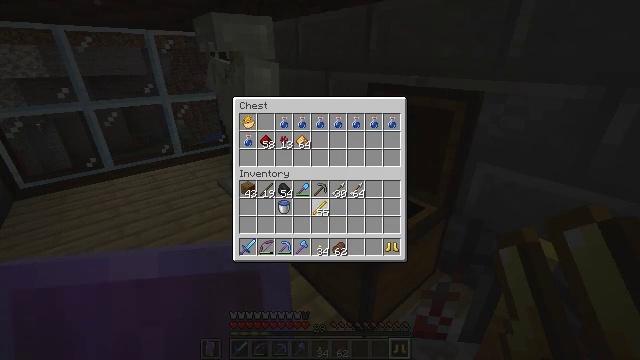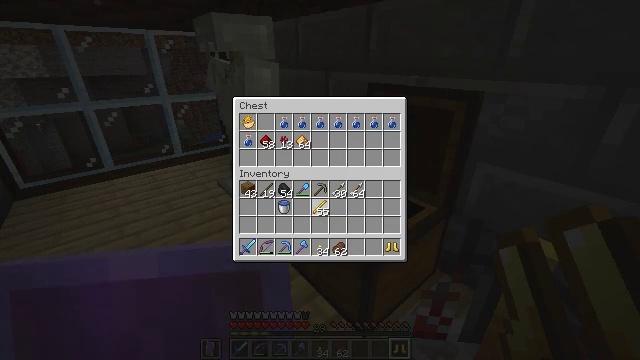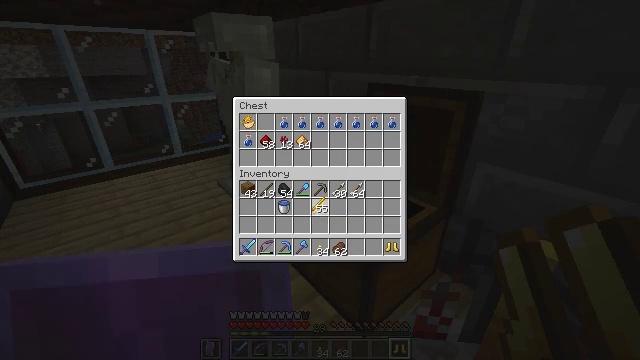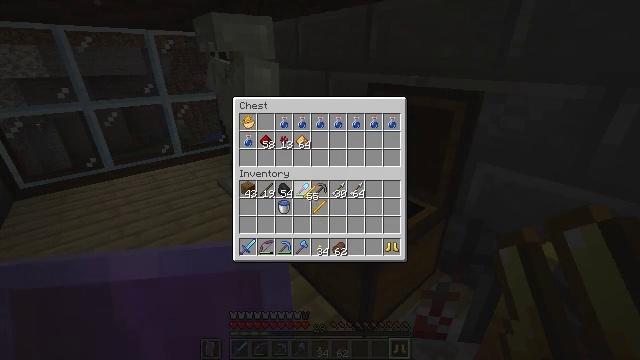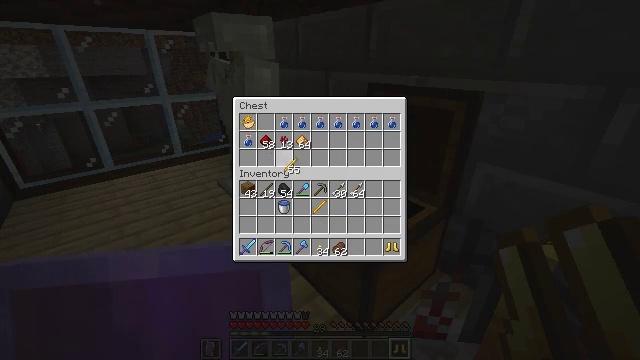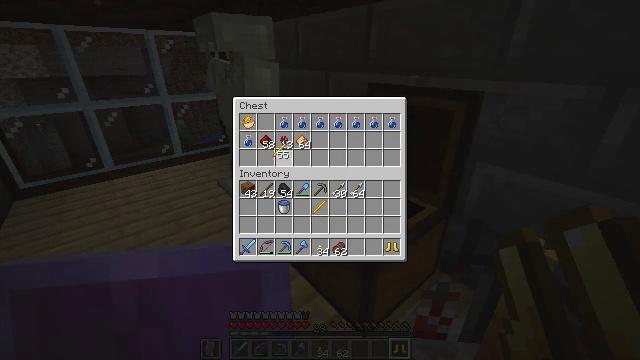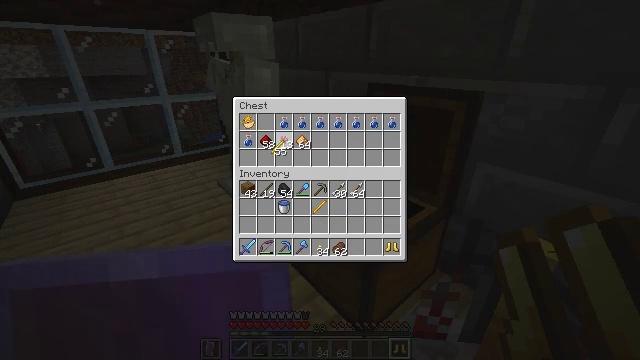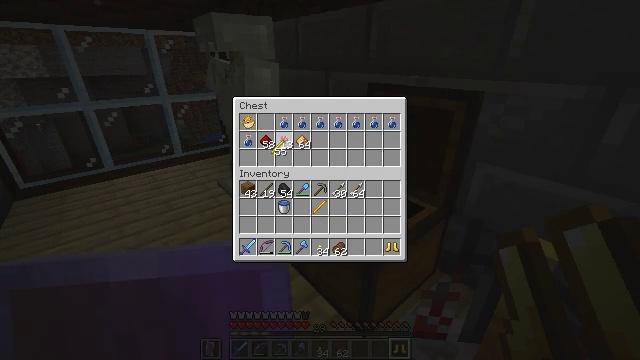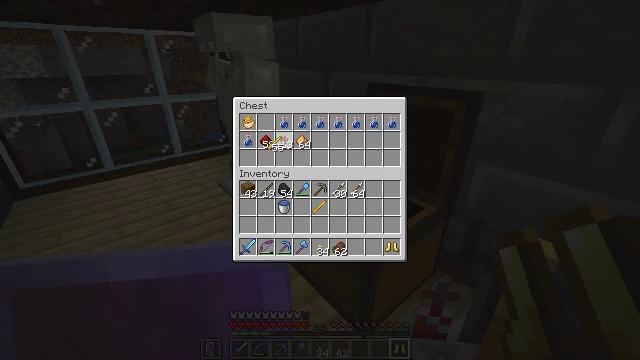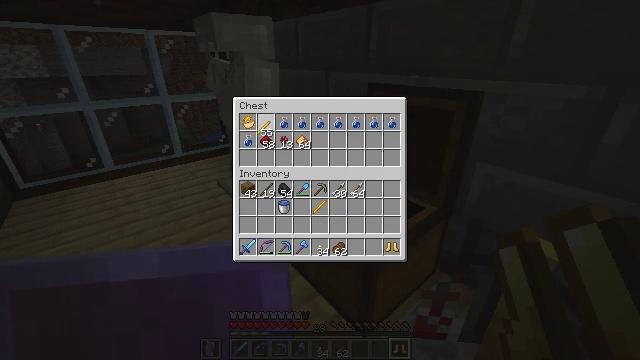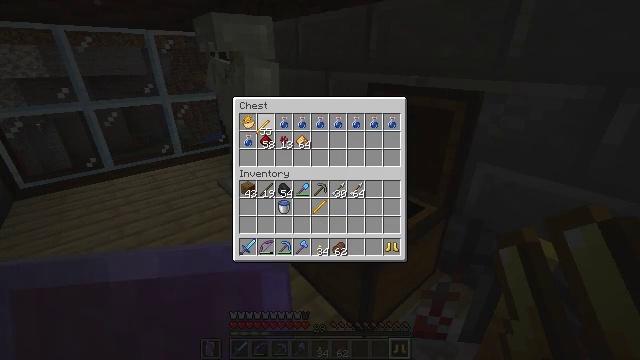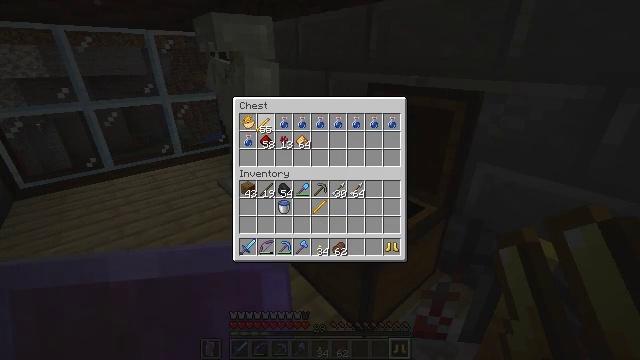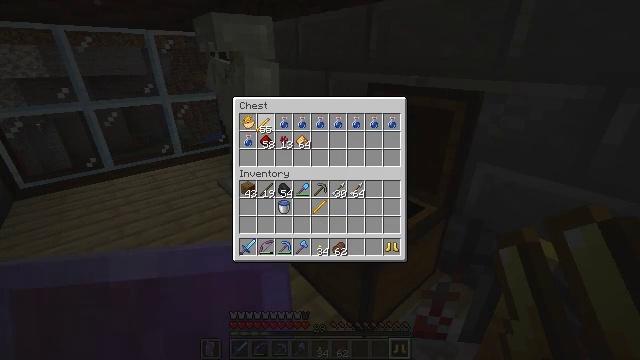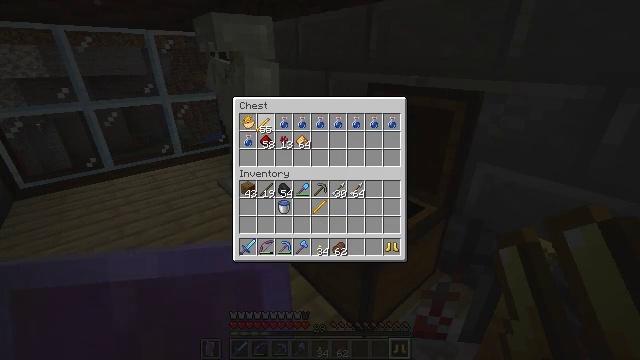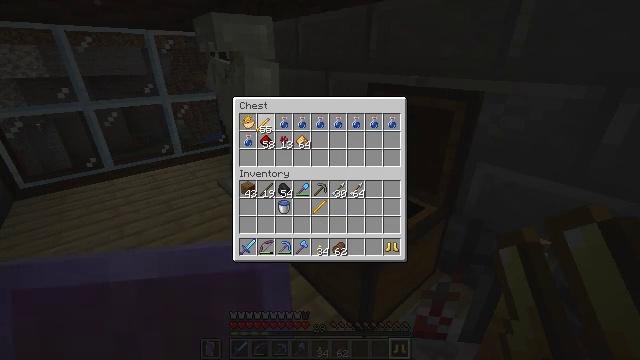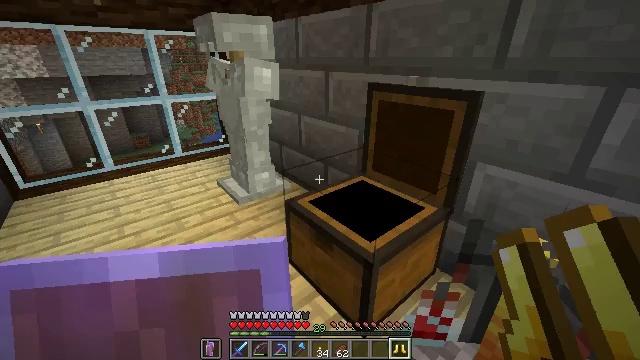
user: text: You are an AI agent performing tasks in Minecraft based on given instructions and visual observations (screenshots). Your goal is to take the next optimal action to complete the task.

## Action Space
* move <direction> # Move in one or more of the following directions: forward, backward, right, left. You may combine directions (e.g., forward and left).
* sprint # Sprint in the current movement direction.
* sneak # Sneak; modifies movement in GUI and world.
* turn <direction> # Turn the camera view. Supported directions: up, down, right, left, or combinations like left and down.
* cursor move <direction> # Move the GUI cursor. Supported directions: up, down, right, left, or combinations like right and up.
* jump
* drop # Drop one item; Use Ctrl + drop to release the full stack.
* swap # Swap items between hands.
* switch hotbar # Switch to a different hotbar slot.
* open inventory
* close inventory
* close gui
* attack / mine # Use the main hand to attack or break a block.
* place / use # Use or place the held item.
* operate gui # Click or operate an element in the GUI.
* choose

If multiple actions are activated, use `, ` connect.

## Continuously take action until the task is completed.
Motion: motion action
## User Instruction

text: Create blaze powder from blaze rods.
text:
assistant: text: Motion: no_op
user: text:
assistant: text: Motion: no_op
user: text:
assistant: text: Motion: cursor move left and up
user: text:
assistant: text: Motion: cursor move left and up
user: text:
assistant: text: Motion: cursor move left and up
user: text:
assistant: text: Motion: no_op
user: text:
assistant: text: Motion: no_op
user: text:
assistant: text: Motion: no_op
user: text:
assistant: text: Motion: cursor move left and up
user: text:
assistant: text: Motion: no_op
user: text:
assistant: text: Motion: no_op
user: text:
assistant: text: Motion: operate gui
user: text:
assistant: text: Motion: operate gui
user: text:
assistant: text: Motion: operate gui
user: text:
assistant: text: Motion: no_op
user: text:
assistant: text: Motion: close gui
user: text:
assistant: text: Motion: no_op
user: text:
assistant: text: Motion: open inventory
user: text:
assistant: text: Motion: open inventory
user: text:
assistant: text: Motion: open inventory
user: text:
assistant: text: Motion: no_op
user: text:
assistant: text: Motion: no_op
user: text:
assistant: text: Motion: cursor move right and down
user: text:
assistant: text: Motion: cursor move right and down
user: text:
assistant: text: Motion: cursor move left
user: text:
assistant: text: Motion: cursor move left and up
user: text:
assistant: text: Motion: cursor move left
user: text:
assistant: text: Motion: sneak
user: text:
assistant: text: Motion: sneak, cursor move up
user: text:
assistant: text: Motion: sneak